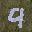
Label: 9